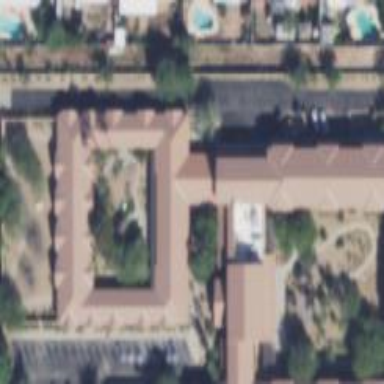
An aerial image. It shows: Nursing home building.